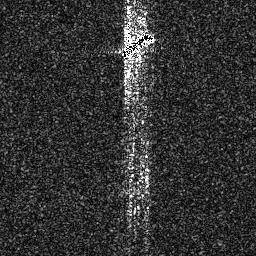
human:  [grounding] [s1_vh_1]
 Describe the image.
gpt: In the satellite image, there is  <ref>1 medium ship </ref> <box>[[46, 11, 60, 22, 0]]</box> located at top.